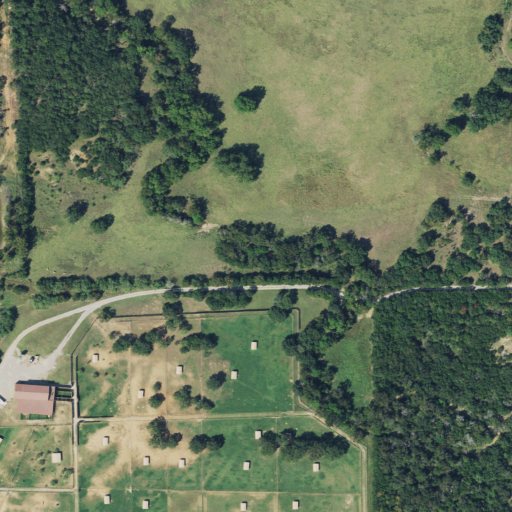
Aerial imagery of valley in Texas named Wilson Hollow containing grassland and evergreen forest